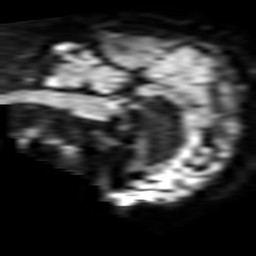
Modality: TRACE
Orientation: sagittal
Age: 72
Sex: male
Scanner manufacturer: philips
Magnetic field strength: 3 T
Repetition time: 3.588 s
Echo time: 0.076 s